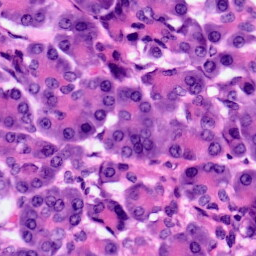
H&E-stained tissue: Pancreatic